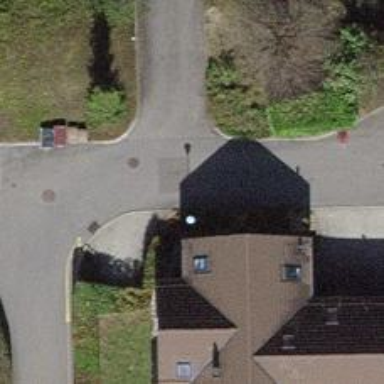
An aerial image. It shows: Alley classified as service road.